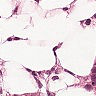
Metastatic tissue present: yes